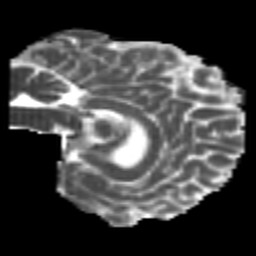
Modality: MD
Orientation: sagittal
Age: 21
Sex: male
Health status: healthy
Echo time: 0.074 s